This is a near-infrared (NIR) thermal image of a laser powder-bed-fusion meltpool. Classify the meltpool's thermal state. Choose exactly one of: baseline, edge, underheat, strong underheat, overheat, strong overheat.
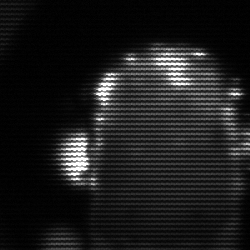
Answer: baseline